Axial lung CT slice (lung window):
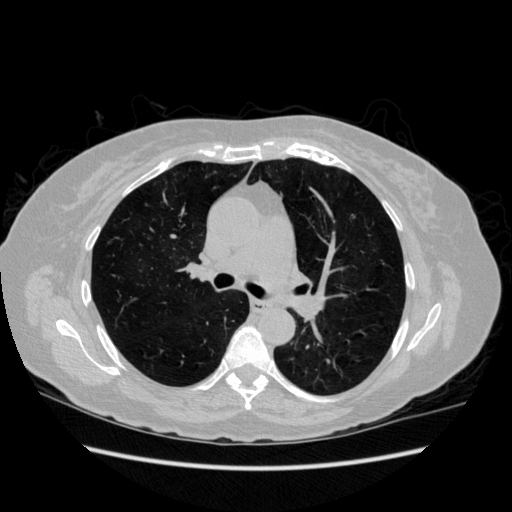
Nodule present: no